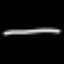
Label: line